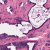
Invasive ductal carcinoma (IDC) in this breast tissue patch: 1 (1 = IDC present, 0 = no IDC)